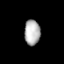
Tissue: prostate
Cell type: T cells
Senescence score: 0.3447
Nuclear area (px): 392
Mean DAPI intensity: 178.135